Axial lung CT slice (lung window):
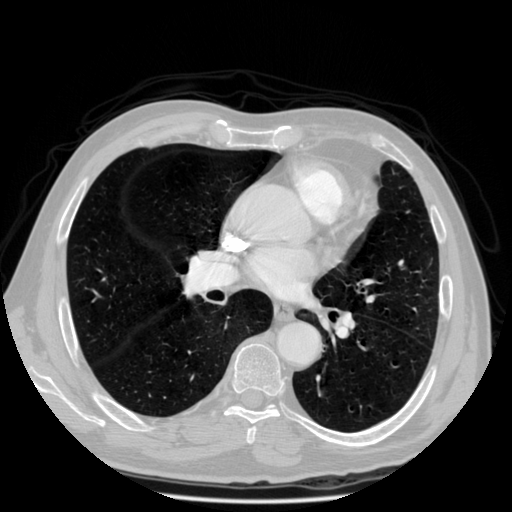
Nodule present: no